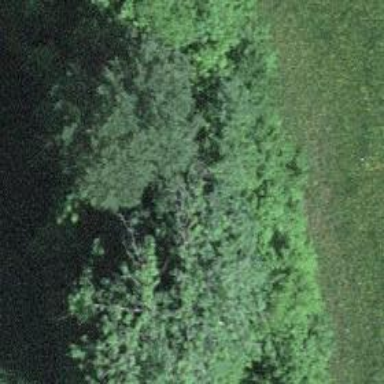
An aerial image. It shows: Agricultural area with deciduous broadleaved trees.